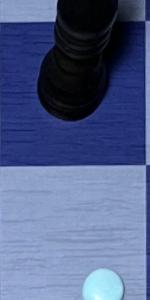
Label: Empty